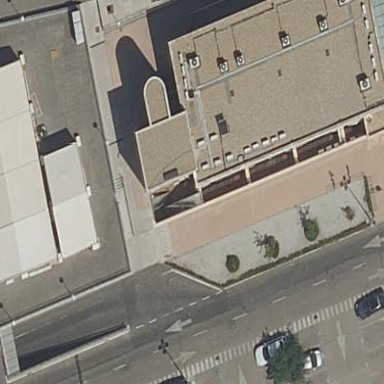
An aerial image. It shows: Office building.